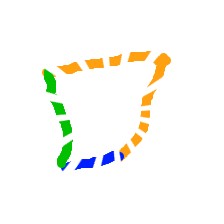
Shape: trapezoid